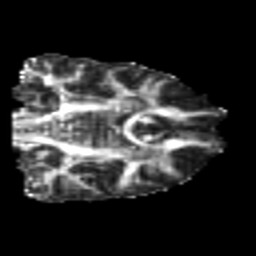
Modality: FA
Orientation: coronal
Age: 22
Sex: male
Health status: healthy
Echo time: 0.074 s